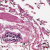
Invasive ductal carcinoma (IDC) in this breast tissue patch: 0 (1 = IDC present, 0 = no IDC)